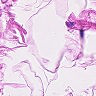
Metastatic tissue present: no